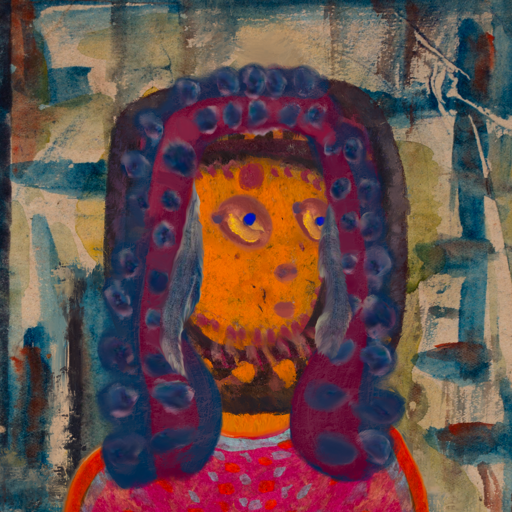
Background: Orphan, Head And Neck Side: Doll_w_Hair, Face Side: Mother_And_Son_Son, Bust: Sisters, Hair Side: Hill_Girl, Head Accessory: Blank, Second Necklace: Blank, Necklace: Blank, Baby: Blank